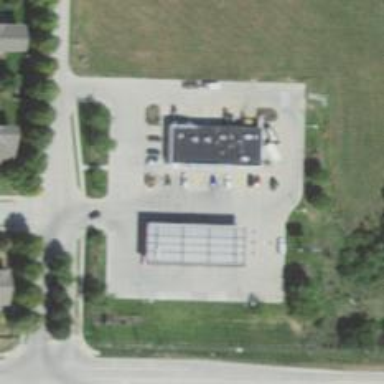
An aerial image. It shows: Convenience shop.